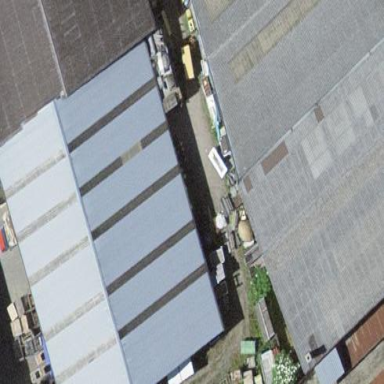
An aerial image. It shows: Commercial building.